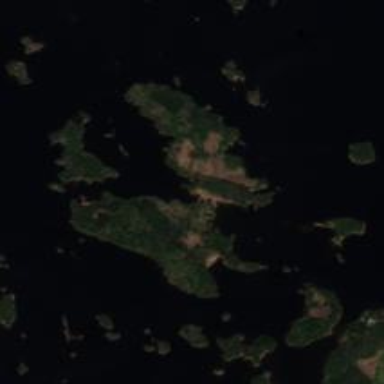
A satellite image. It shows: Islet.